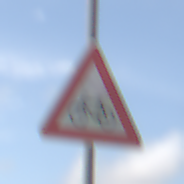
Verkehrszeichen: RadverkehrRechts
Umgebung: Outdoor, Nature
Tageszeit: MorningAfternoon
Wetter: PartlyCloudy
Licht: Natural
Jahreszeit: NotSpecified
Kontrast: HighContrast